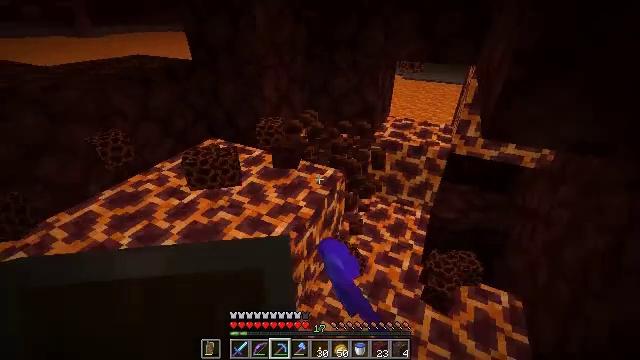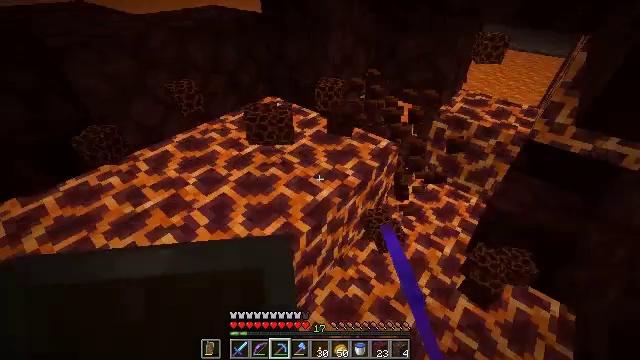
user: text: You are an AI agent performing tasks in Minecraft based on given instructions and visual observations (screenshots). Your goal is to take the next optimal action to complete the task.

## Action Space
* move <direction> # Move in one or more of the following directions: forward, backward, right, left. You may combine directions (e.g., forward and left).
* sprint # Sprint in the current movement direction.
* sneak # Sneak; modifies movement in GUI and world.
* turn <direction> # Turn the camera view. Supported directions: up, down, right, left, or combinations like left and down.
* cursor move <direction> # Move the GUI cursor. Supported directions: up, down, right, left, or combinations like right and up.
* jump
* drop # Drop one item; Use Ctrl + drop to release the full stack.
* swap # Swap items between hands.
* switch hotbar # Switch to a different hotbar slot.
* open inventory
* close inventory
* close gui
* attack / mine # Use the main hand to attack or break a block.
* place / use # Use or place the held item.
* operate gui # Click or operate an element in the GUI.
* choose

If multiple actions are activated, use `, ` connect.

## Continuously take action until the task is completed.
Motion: motion action
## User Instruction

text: Gather the magma block using a pickaxe.
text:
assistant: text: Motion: turn left and down
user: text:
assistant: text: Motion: attack / mine